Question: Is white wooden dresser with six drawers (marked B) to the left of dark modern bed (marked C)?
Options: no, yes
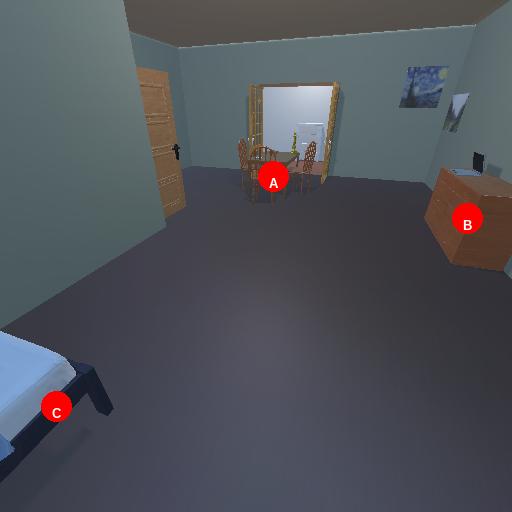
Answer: no